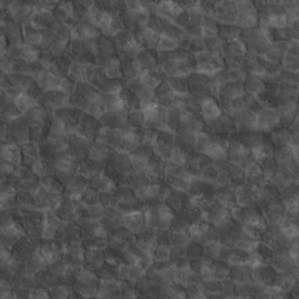
Label: non_frost